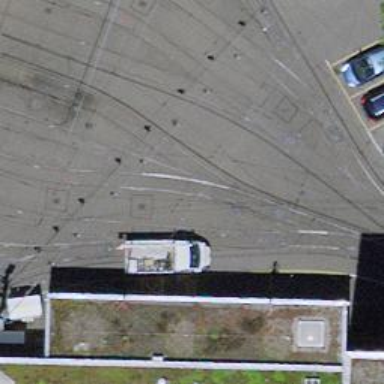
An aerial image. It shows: Tram railway with one track in service yard. The railway is electrified with contact line.